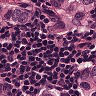
Metastatic tissue present: yes